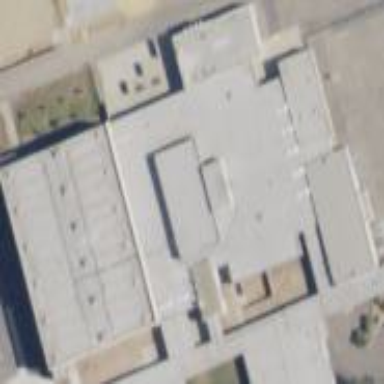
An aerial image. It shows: School building.